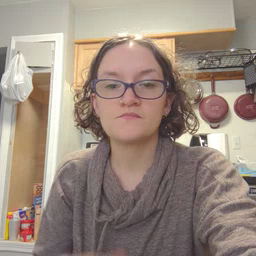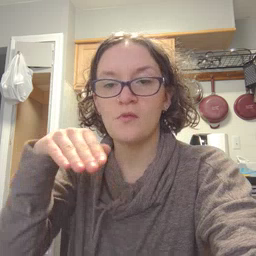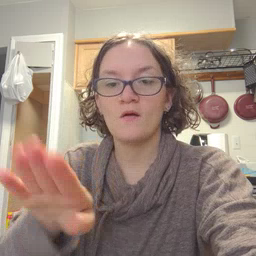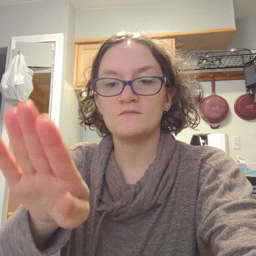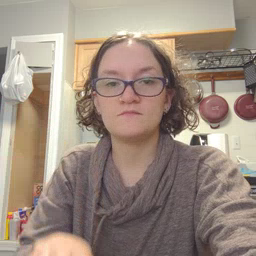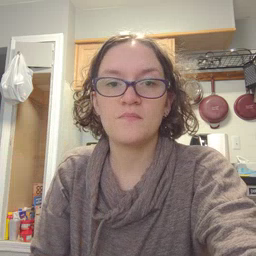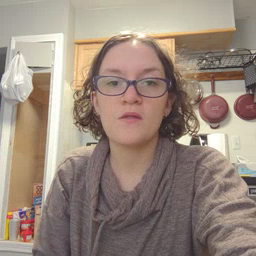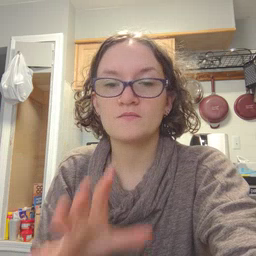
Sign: into